高一 · 代数
已知 $f(x)=(x-a)(x-b)-2$, 并且 $\alpha, \beta$ 是函数 $f(x)$ 的两个零点, 则实数 $a, b, \alpha, \beta$ 的大小关系可能是 $(\quad)$
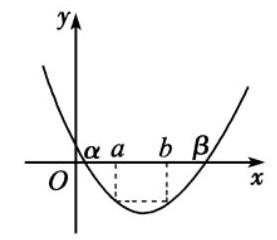
A. $a<\alpha<b<\beta$
B. $a<\alpha<\beta<b$
C. $\alpha<a<b<\beta$
D. $\alpha<a<\beta<b$
答案: C
解析: $[\because \alpha, \beta$ 是函数 $f(x)$ 的两个零点，

$\therefore f(\alpha)=f(\beta)=0$.

又 $f(a)=f(b)=-2<0$ ，结合二次函数的图象(如图所示)

可知 $a, b$ 必在 $\alpha, \beta$ 之间. 故选 C.]